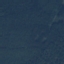
Land use / land cover class: Forest